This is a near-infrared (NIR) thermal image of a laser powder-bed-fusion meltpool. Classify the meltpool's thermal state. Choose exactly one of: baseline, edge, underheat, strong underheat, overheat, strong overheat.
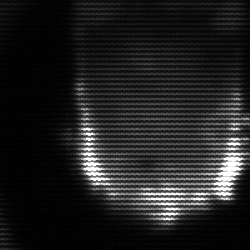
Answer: baseline